Question: I need to find if a child with particular value in one of its fields exists in Firebase.
Below is my database structure:

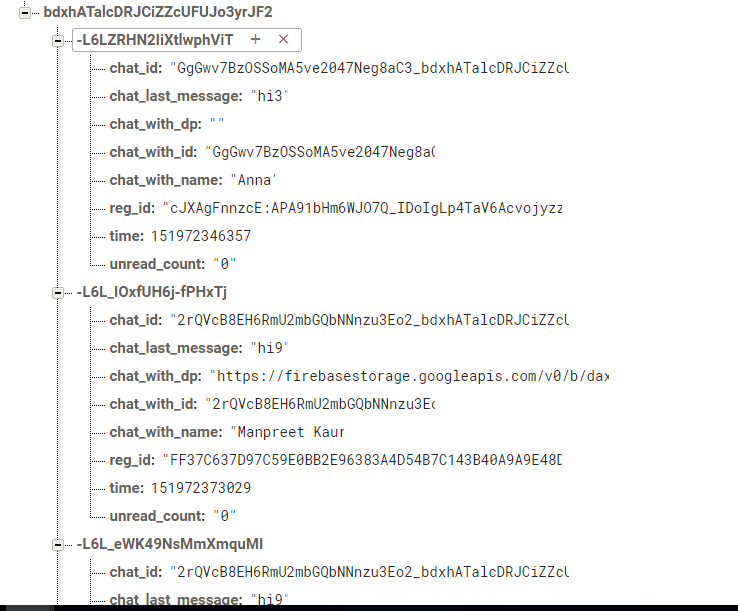
Answer: In your case you would set up query like this:
'''
DatabaseReference reference = FirebaseDatabase.getInstance().getReference();
Query query = reference.orderByChild("chat_id").equalTo("CHAT_ID_To_COMPARE");
query.addListenerForSingleValueEvent(new ValueEventListener() {
@Override
public void onDataChange(DataSnapshot dataSnapshot) {
if (dataSnapshot.exists()) {
for (DataSnapshot issue : dataSnapshot.getChildren()) {
// do something with the individual object
}
}
}
@Override
public void onCancelled(DatabaseError databaseError) {
}
});
'''
This would filter your data at server side and no need to filter data at app side.